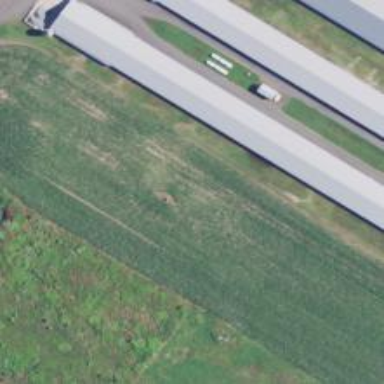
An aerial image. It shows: Farm auxiliary building.